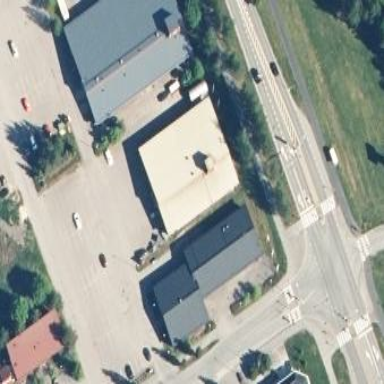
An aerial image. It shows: Retail building.